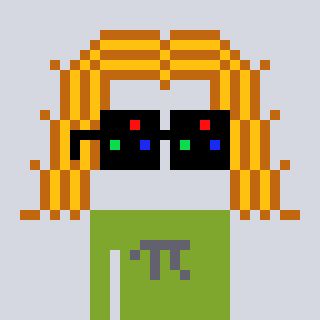
a pixel art character with square black sunglasses, a hair-shaped head and a slimegreen-colored body on a cool background